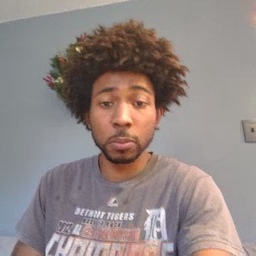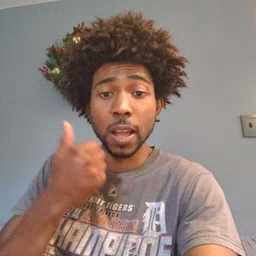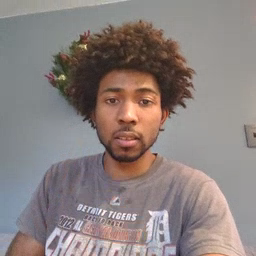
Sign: better